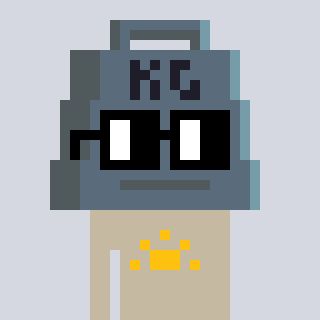
a pixel art character with square black glasses, a weight-shaped head and a bege-colored body on a cool background